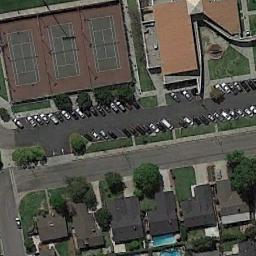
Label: tennis_court